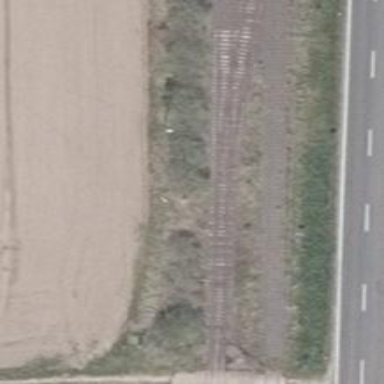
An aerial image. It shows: Railway switch.